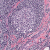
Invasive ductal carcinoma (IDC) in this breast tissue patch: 0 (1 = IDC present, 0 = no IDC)